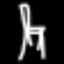
Label: chair